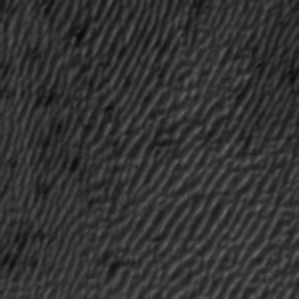
Label: frost